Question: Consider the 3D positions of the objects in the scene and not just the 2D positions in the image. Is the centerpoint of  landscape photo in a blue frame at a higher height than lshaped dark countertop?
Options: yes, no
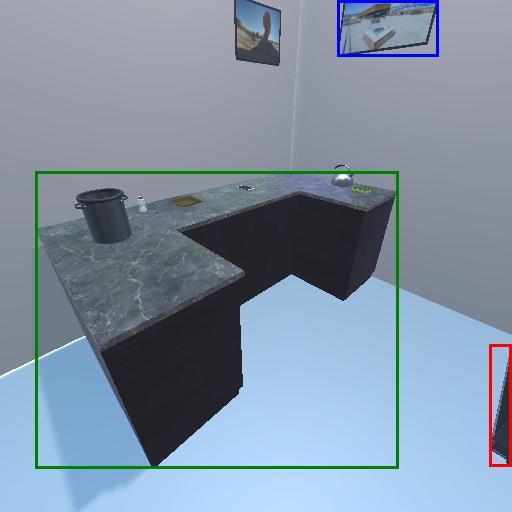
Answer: yes